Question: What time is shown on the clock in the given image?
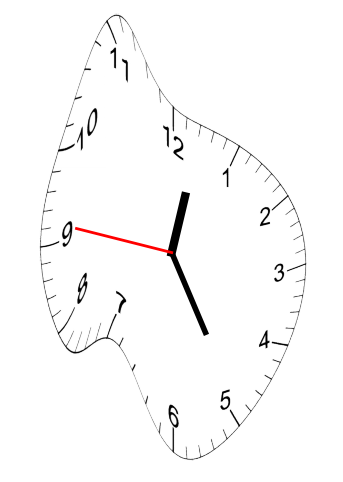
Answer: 12:24:46